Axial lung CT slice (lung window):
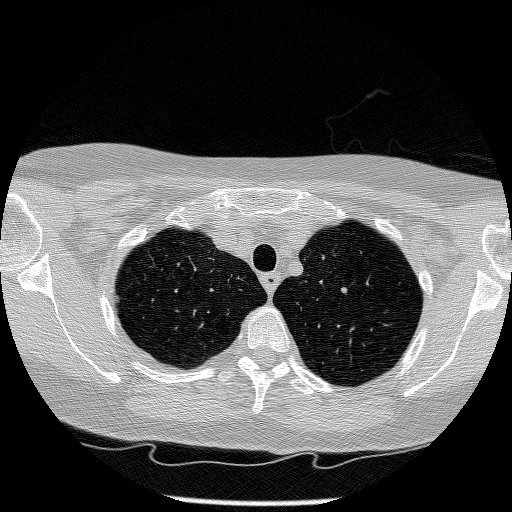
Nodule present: yes
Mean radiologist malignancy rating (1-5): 2